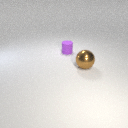
large brown metal sphere in front of small purple rubber cylinder